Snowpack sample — Rabbit Ears Pass, Jackson County, Colorado, USA (12/17/25, 1:08 PM MST)
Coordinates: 40.387, -106.625
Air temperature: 34 °F
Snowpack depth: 46 cm
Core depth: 20 cm
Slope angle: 6°, slope face: 165°
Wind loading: medium
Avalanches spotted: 0
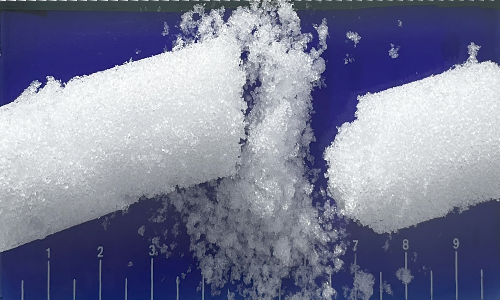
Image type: core
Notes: No avalanches spotted nearby, although collected in a meadowy area with minimal risk on this face of the pass.